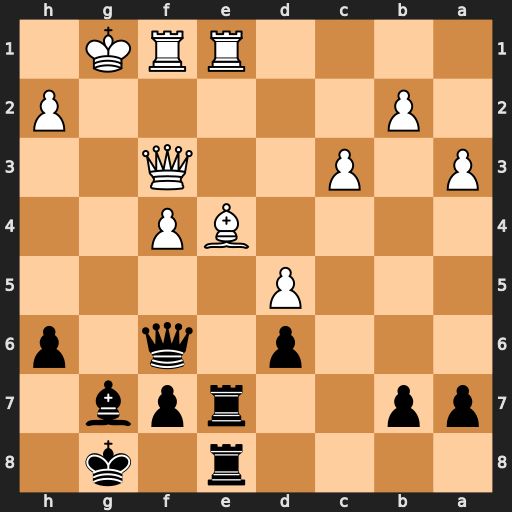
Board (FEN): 4r1k1/pp2rpb1/3p1q1p/3P4/4BP2/P1P2Q2/1P5P/4RRK1
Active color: b
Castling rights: -
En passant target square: -
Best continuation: Rxe4 Rxe4 Qg6+